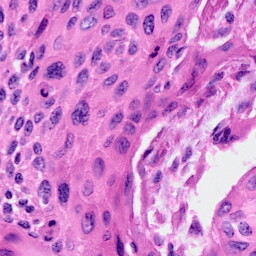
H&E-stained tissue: Cervix